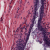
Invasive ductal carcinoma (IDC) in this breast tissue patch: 0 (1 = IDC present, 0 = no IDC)